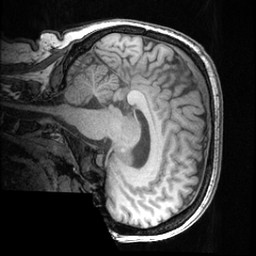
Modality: T1w
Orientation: sagittal
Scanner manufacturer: ge
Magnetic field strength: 3 T
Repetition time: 0.008572 s
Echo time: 0.003384 s